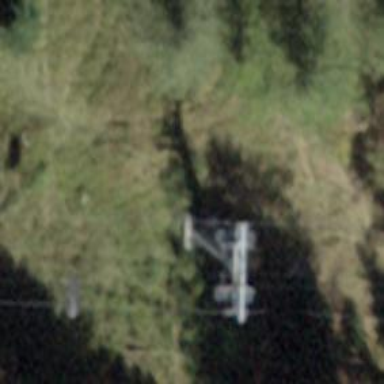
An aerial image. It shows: Pylon used for aerialway.